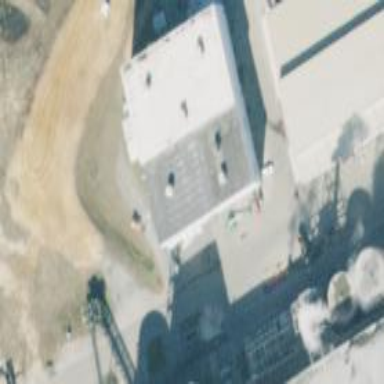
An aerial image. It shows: Industrial building.